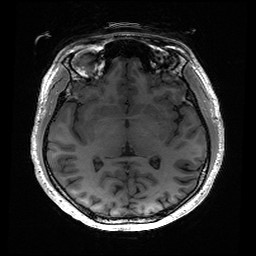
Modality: T1w
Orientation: sagittal